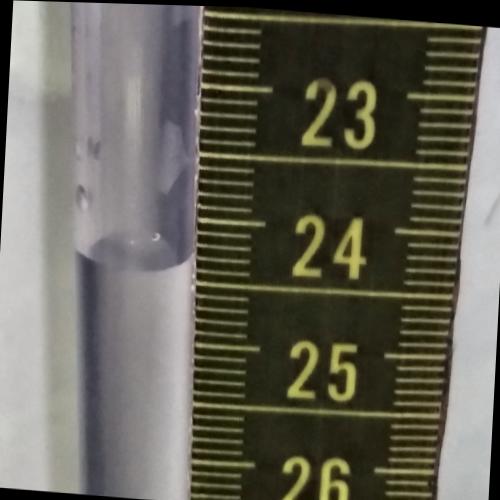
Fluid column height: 24.3 cm